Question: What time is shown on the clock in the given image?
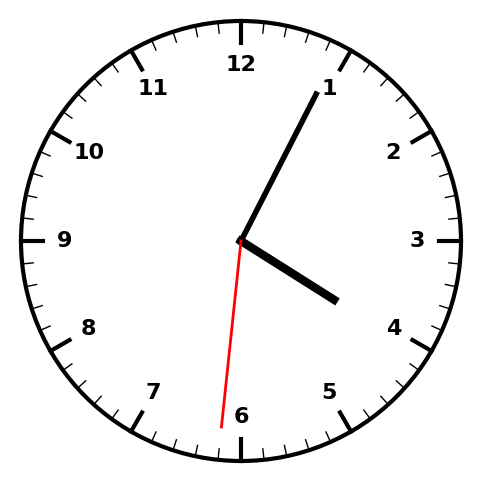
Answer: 04:04:31